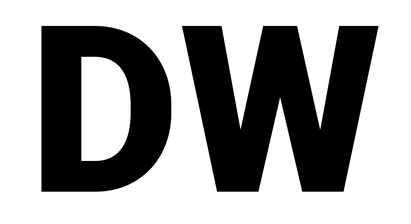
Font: Roboto_Black